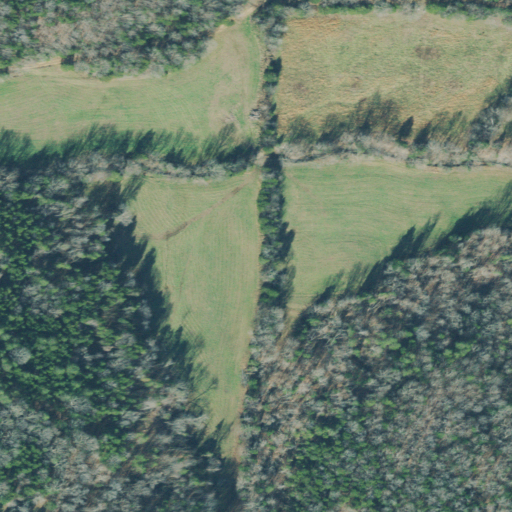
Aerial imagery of valley in Tennessee named Cris Hollow containing pasture, mixed forest, evergreen forest, open development, and deciduous forest